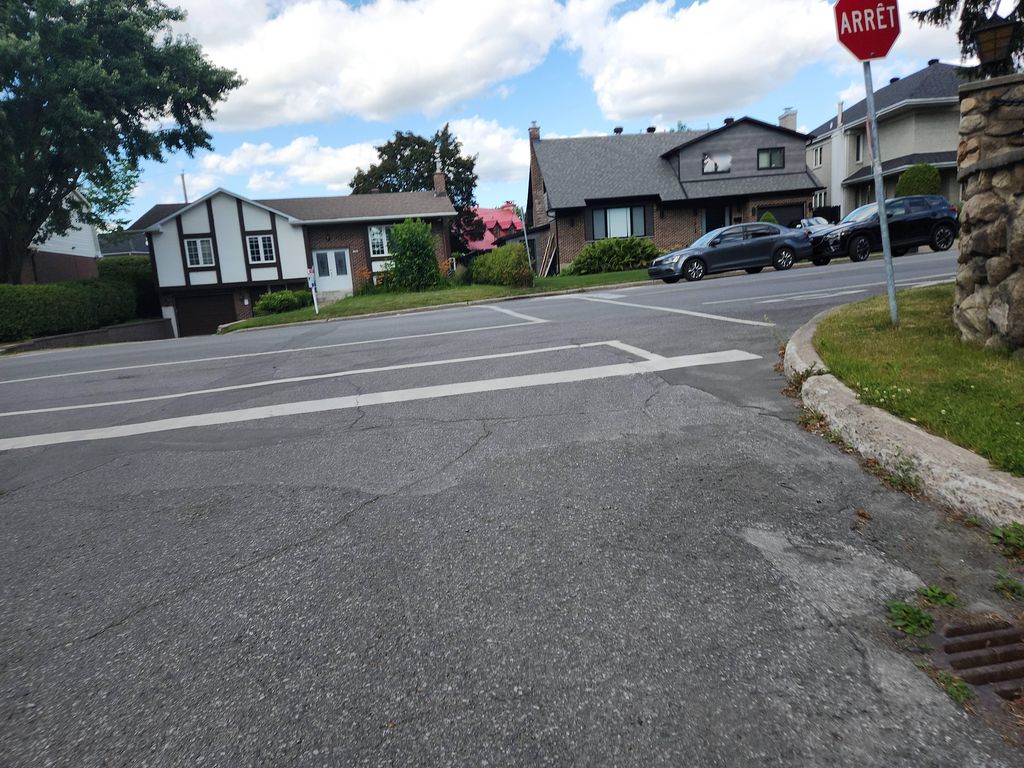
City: montreal